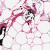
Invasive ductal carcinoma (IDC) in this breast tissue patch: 0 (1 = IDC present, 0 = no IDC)